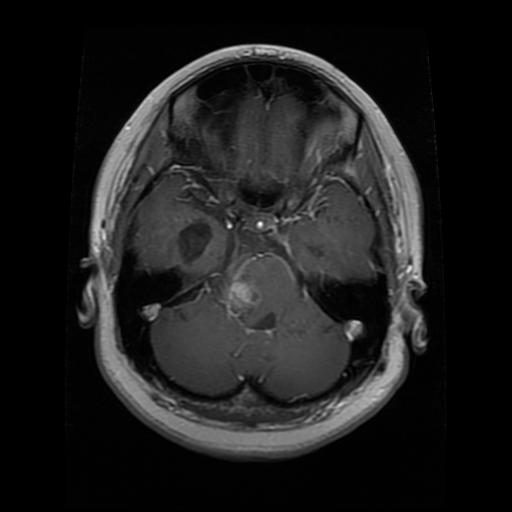
Label: glioma